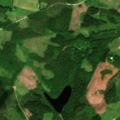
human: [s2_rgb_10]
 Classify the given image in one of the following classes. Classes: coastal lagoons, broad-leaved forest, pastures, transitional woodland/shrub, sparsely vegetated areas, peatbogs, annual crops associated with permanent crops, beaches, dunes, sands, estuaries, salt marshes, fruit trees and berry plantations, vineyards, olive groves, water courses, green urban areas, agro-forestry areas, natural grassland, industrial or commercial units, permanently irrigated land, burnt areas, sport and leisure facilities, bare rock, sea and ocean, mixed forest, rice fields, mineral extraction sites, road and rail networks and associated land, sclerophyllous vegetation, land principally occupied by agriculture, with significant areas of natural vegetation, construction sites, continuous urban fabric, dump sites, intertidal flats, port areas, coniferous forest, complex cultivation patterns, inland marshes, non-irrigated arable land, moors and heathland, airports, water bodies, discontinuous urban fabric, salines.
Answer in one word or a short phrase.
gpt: coniferous forest, mixed forest, transitional woodland/shrub